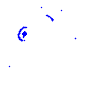
Particle: electron